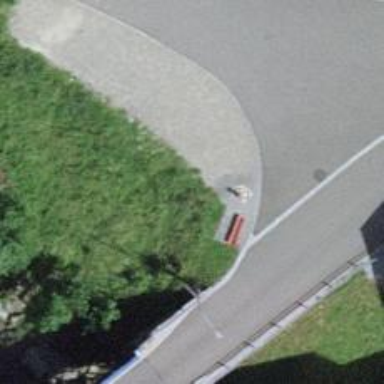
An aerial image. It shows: Bench.